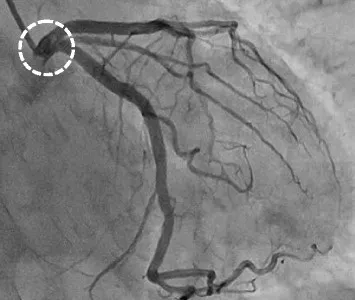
Preoperative coronary angiography. Left coronary ostium did not show significant stenosis (dotted circle).
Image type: radiology (ultrasound)